Interaction volume radius: 5 \u00c5
Interaction volume height: 20 \u00c5
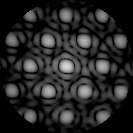
Disorder parameter: 0.1328